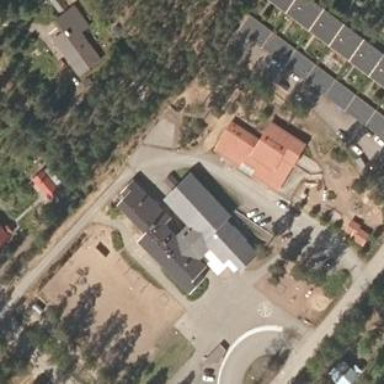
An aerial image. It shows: School building.